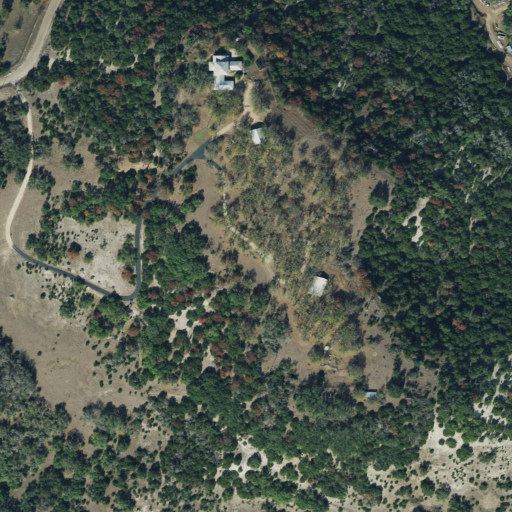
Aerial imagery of mountain in Texas named Pilot Knob containing evergreen forest, deciduous forest, open development, shrub, and grassland